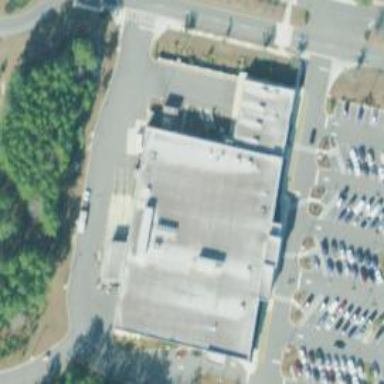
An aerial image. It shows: Retail building.